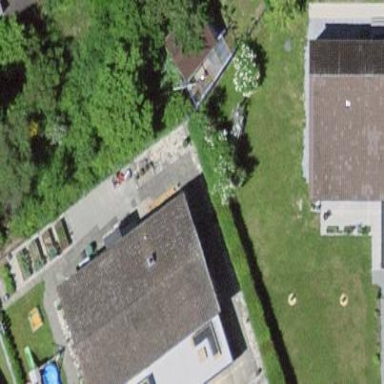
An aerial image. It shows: Residential building.